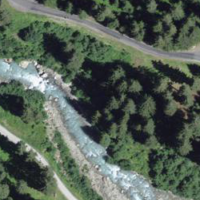
EUNIS habitat code: 43
Species observed at this site:
Vaccinium myrtillus